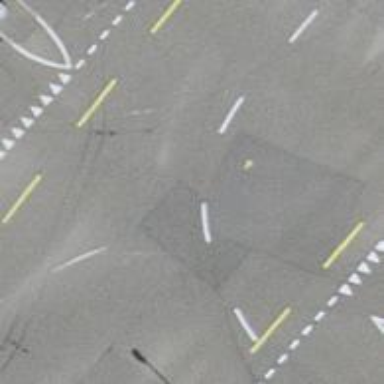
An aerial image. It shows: Road with traffic signals.